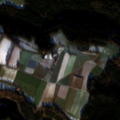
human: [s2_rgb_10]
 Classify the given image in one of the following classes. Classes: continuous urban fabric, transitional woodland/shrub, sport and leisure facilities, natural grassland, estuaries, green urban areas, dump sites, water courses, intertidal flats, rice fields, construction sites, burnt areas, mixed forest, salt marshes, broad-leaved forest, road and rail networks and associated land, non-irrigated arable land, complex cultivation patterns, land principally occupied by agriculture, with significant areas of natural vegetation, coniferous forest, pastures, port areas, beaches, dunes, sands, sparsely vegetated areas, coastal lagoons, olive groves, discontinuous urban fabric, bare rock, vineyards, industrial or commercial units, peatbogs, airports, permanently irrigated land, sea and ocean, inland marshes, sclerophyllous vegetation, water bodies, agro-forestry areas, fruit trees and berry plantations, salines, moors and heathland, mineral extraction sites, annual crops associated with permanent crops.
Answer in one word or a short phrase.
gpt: non-irrigated arable land, complex cultivation patterns, coniferous forest, mixed forest